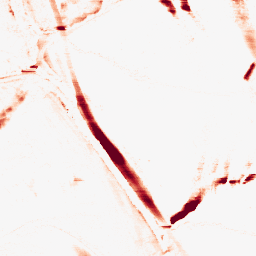
Category: morphological
Decomposition family: morphological_rect
Decomposition parameters: operation: opening
width: 20
height: 3
Upsampling method: quintic
Upsampling parameters: scale: 8
Upsampling scale: 8